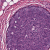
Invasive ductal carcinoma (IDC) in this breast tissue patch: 0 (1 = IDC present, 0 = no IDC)